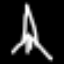
Label: The Eiffel Tower